Question: This is my header.

My goal is to move the logout button to the far right, without loosing the ability of clicking on them.
Now, I have tried position relative and absolute and this moves the button to the right, but then the buttons are no longer clickable.
-
I also tried adding a spacer, or making my logout button bigger but that did not work. the width was stuck to 125px whatever I did. (Those don't seem like valid solutions though...)
As is, the buttons are clickable.
What am I doing wrong? I am more interested in the why this is happening then how to fix it, since I can live with the current outcome. Also, if I'm totally using the wrong approach with all the divs and what not, let me know. I wish to learn.
Here are the html and css files:
---
'''
<body>
<div id="header">
<div id="title">
<div>
<img src="styles\monkey-head-pic-hi.png" alt="">
RotoMonkey
</div>
<div id="userGreeting">
<p>Welcome <%=session.getAttribute("name")%>!</p>
</div>
</div>
<div id="my-menus">
<div>
<form method="get" action="homePageForm.jsp">
<input class="menuItem" type="submit" value="Home">
</form>
</div>
<div>
<form method="get" action="loginForm.jsp">
<input class="menuItem" type="submit" value="Members">
</form>
</div>
<div>
<form method="get" action="loginForm.jsp">
<input class="menuItem" type="submit" value="Player Stats">
</form>
</div>
<div>
<form method="get" action="loginForm.jsp">
<input class="menuItem" type="submit" value="Create League">
</form>
</div>
<div>
<form method="get" action="loginForm.jsp">
<input class="menuItem" type="submit" value="Join league">
</form>
</div>
<div id="logout">
<form method="get" action="loginForm.jsp">
<input class="menuItem" type="submit" value="Logout">
</form>
</div>
</div>
</div>
</body>
'''
---
'''
#header
{
width:100%;
}
#header div
{
width:1000px;
}
#title
{
background-color:white;
height:75px;
color:Green;
font-size: 40px;
}
#title div
{
float:left;
width:500px;
height:75px;
}
img
{
max-width: 100%;
max-height: 100%;
margin:5px;
vertical-align: middle;
}
#userGreeting
{
position:relative;
font-size: medium;
}
#userGreeting p
{
position:absolute;
bottom:0;
right:0;
margin: 0;
padding: 0;
margin-right: 20px;
margin-bottom:5px;
}
#my-menus
{
background-color:green;
overflow:hidden;
width:1000px;
height:auto;
z-index:-2;
}
#my-menus div
{
display:inline-block;
height:auto;
text-align:center;
border-right:thin solid white;
width:125px;
}
/* #logout */
/* { */
/* position:absolute; */
/* right:0; */
/* } */
body {
width: 1000px;
margin: 50px auto;
border-radius: 5px;
box-shadow: 0px 0px 5px 0px rgba(0, 0, 0, 0.2),
inset 0px 1px 0px 0px rgba(250, 250, 250, 0.5);
}
input[type=submit] {
border: green;
background: transparent;
filter: progid:DXImageTransform.Microsoft.gradient( startColorstr='#64c8ef', endColorstr='#00a2e2',GradientType=0 );
color: #fff;
padding: 5px 5px;
text-shadow: 1px 1px 0px rgba(0, 0, 0, 0.3);
z-index:-10;
}
'''
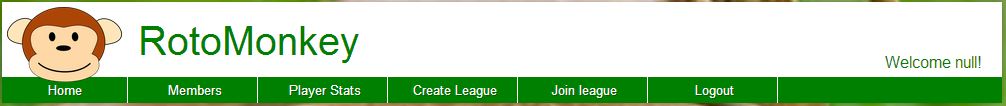
Answer: Is that is what you are trying to complete? <URL>
I just added:
'''
#logout {
float:right;
}
'''
The problem is that all your 'div' elements are 'inline-block' and they keep stacking inline.
Your 'position: relative' made buttons unclickable because '#my-menus' has 'z-index: -2' and gets overlayed by '#header' element.